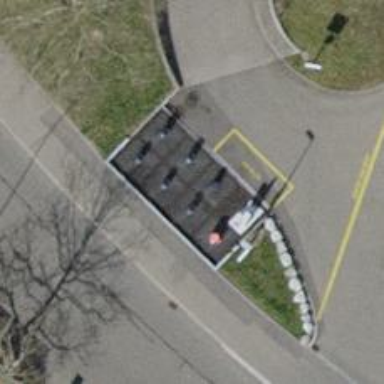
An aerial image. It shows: Recycling container for recycling.